Interaction volume radius: 10 \u00c5
Interaction volume height: 10 \u00c5
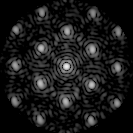
Disorder parameter: 0.2593